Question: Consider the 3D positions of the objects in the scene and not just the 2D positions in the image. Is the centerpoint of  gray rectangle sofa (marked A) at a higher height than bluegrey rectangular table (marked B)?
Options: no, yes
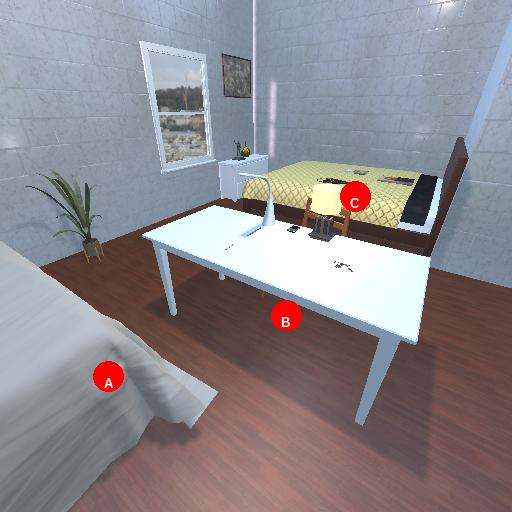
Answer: no